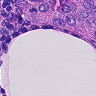
Metastatic tissue present: yes